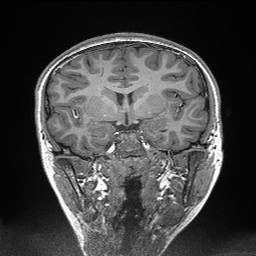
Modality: T1w
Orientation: sagittal
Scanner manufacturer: siemens
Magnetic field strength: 3 T
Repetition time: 2.3 s
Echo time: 0.00298 s